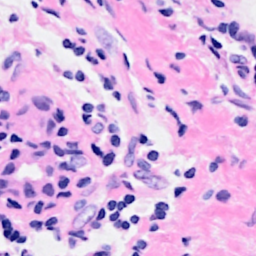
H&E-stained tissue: Breast